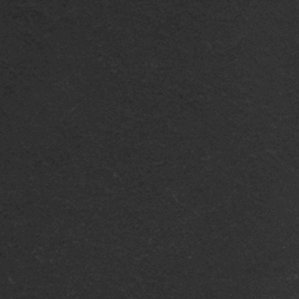
Label: frost